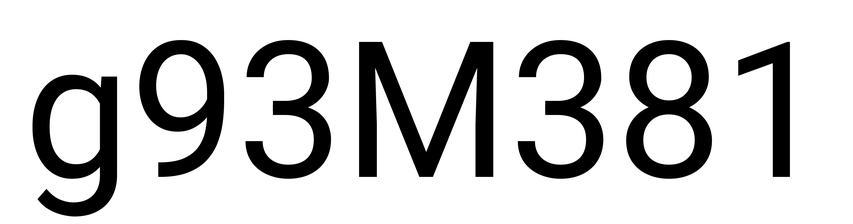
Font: Roboto_Regular